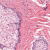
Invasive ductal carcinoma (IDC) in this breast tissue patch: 0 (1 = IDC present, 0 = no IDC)